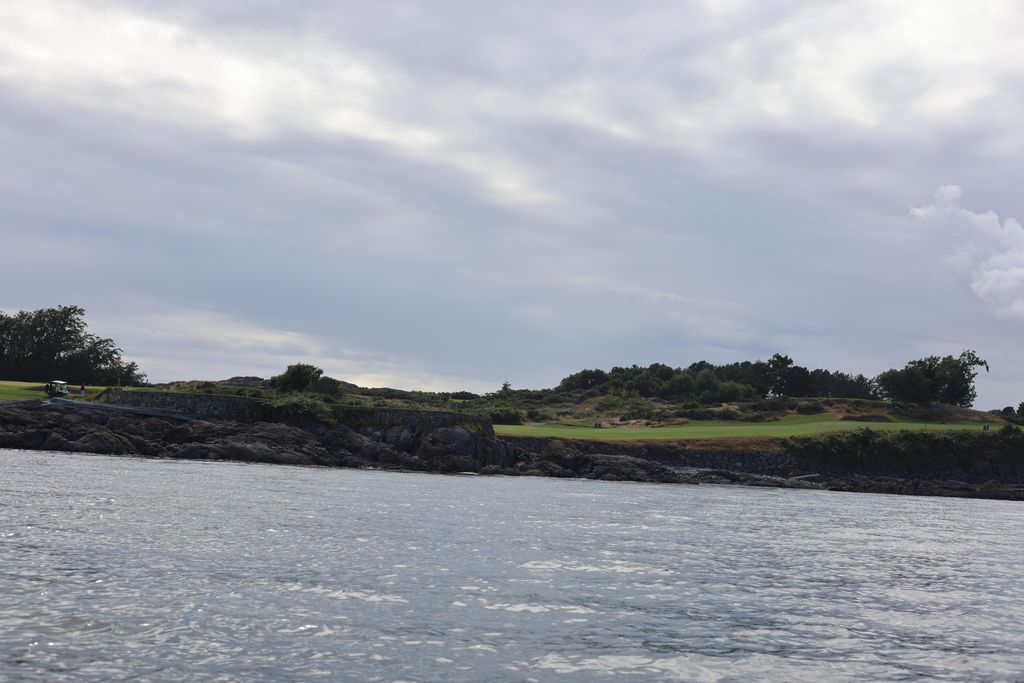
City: victoria